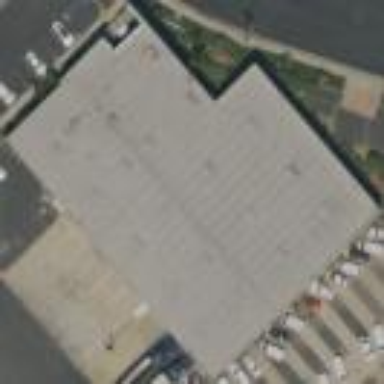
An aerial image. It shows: Industrial building.